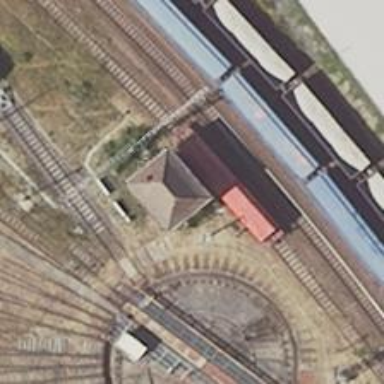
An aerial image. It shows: Rail yard with electrified contact lines for railway operations.